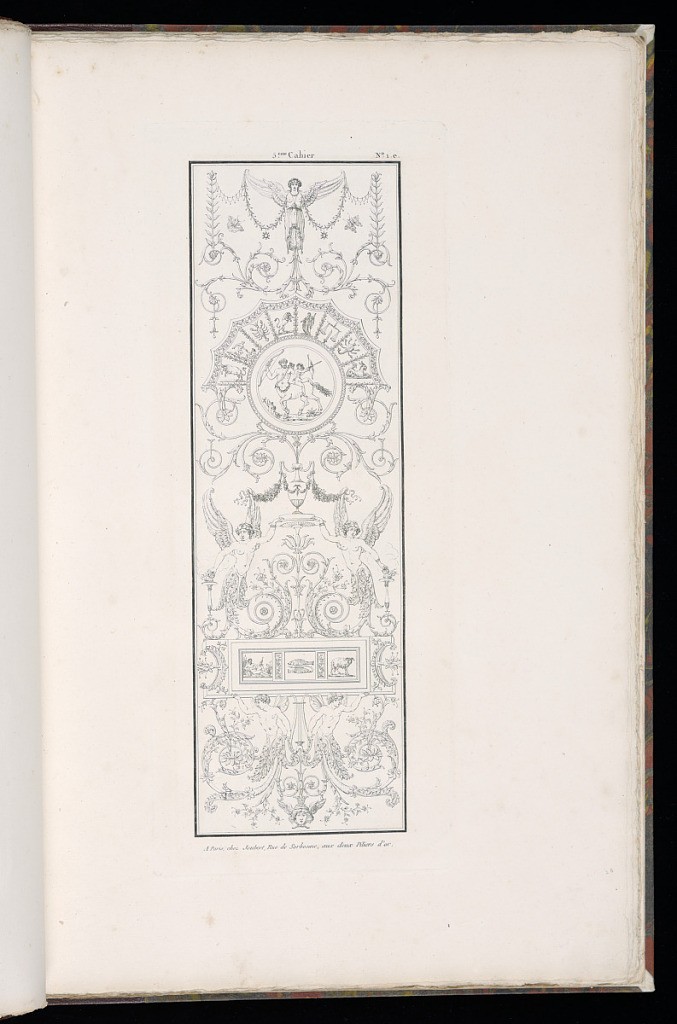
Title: Arabesque Ornament Design
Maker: Charles Normand, French, 1765 – 1840
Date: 1787–95
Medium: Etching on laid paper
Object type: Print
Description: A vertical plate with arabesque ornament designs featuring Neoclassical and Empire style motifs, a central roundel with a centaur and putti, framed by a fan with the sings of the zodiac, scrolling acanthus leaves and foliage, rosettes, festoons of leaves and flowers, rosettes, vases, mythological creatures, herms, fleurons, flaming torches, fish, animals, a lyre, and the head of Apollo. The plate is numbered and signed.